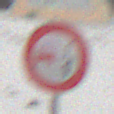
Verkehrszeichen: VerbotUeberholenEinspurigeFahrzeuge
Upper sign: KurveRechts
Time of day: MorningAfternoon
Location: Outdoor (Nature)
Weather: Overcast
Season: Winter
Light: Natural